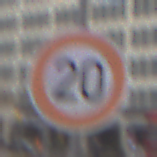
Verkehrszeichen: Geschwindigkeit20
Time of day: Midday
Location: Outdoor (Urban)
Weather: Overcast
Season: NotSpecified
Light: Natural